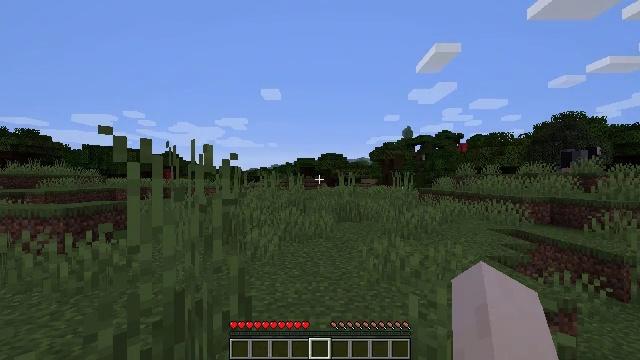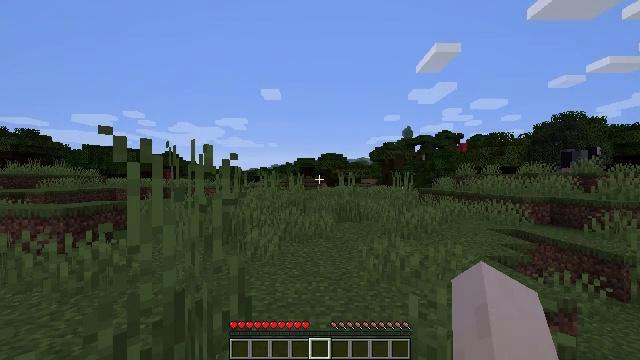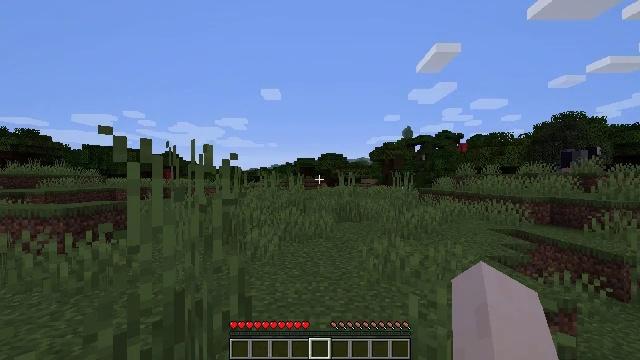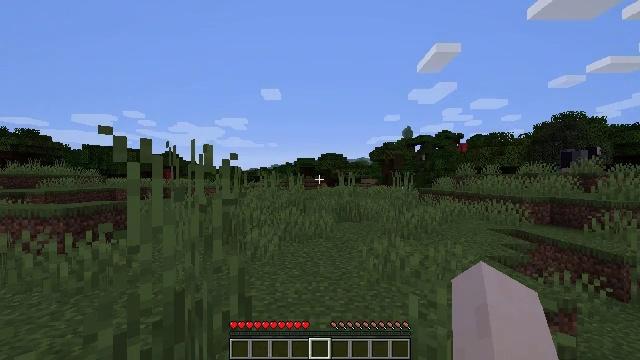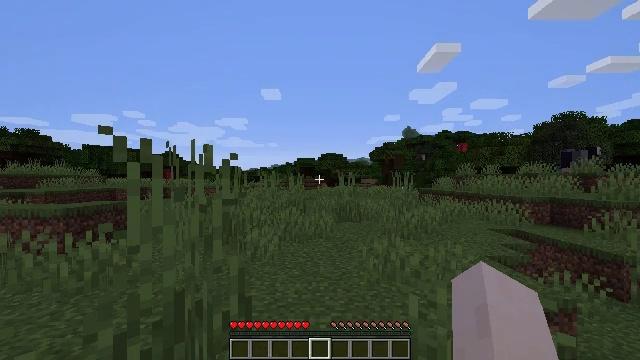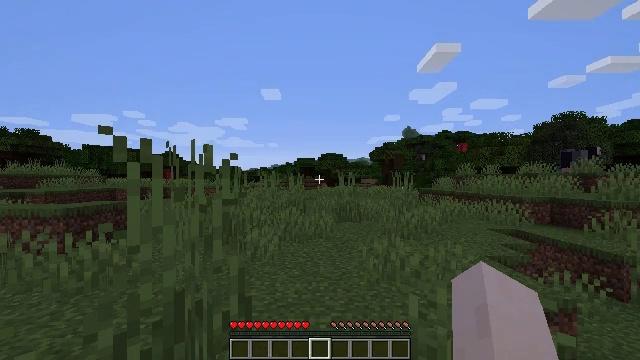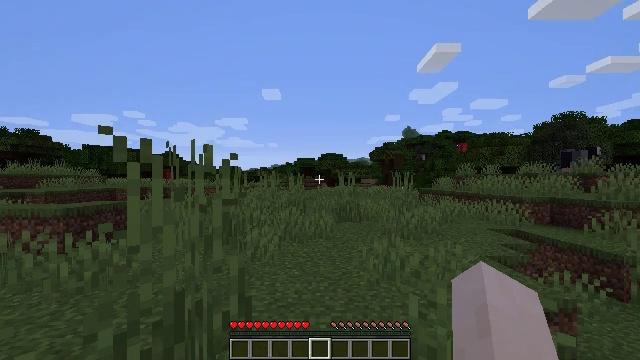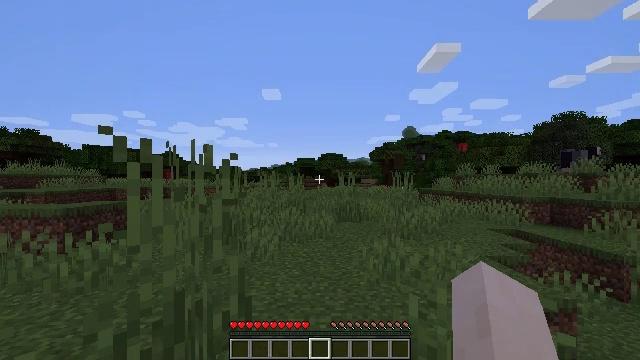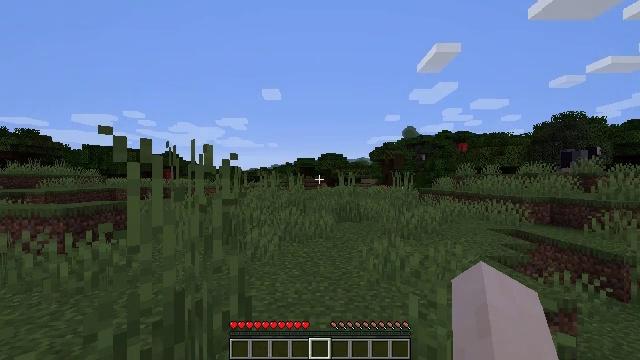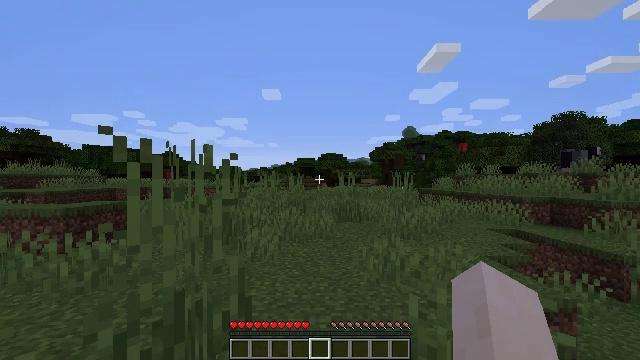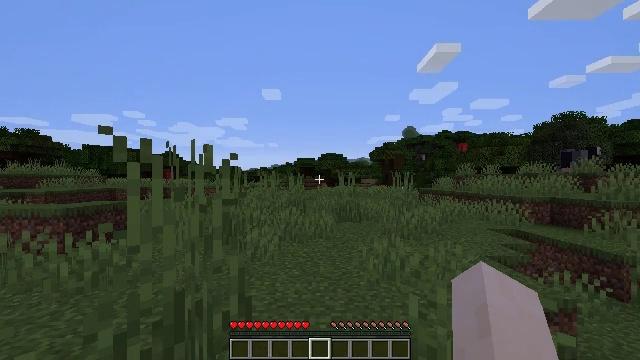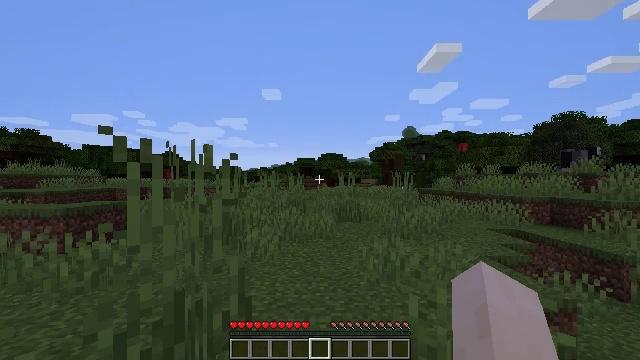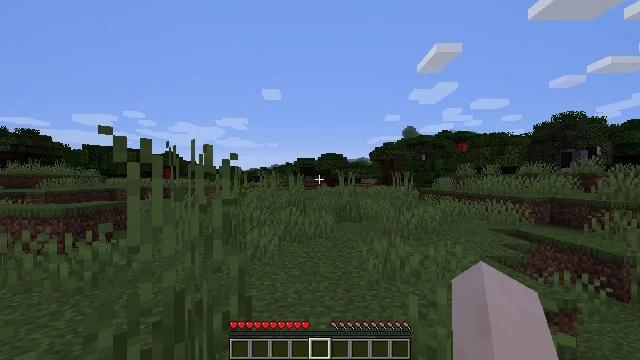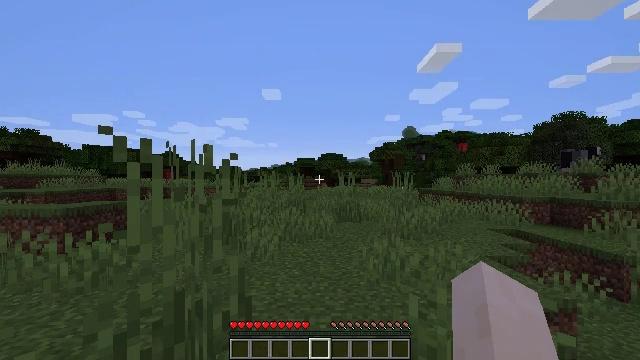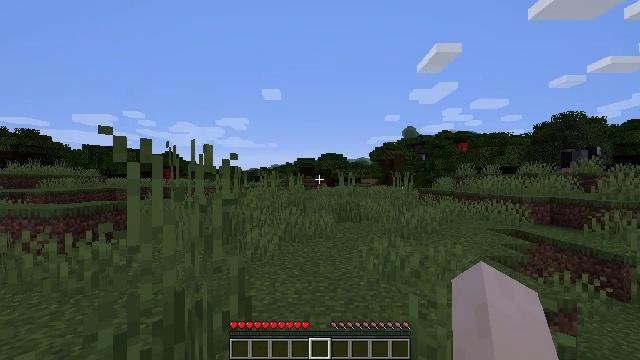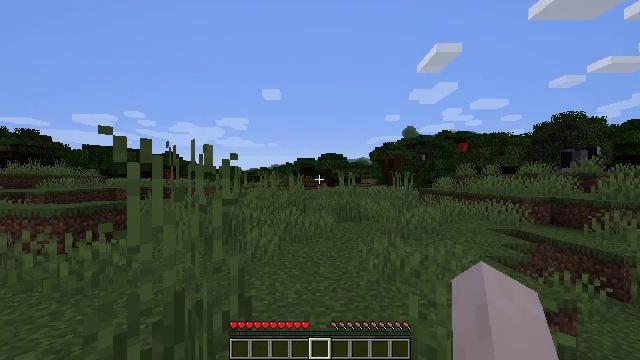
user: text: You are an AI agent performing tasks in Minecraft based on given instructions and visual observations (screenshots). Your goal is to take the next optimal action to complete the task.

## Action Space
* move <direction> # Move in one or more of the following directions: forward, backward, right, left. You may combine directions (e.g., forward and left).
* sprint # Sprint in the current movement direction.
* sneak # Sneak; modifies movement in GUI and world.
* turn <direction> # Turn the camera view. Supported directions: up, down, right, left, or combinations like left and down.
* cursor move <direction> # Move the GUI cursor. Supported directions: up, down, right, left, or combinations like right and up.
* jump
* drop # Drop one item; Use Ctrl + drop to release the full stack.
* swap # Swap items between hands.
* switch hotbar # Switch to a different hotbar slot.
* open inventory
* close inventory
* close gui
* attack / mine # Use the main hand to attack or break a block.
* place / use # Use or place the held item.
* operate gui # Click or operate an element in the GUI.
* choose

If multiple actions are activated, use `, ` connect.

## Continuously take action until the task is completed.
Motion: motion action
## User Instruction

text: Gather dark oak log for crafting.
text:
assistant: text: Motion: no_op
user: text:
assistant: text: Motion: no_op
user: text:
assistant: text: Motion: no_op
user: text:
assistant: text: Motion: no_op
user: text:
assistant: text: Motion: no_op
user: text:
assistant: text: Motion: no_op
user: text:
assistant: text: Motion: no_op
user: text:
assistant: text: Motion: no_op
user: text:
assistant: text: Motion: no_op
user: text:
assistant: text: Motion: no_op
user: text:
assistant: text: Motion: no_op
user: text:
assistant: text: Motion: no_op
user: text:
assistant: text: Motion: no_op
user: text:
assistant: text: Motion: no_op
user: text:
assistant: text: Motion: no_op
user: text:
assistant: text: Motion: no_op
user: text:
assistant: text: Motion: no_op
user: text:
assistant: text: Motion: no_op
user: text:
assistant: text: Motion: no_op
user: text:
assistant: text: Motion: no_op
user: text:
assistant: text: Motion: no_op
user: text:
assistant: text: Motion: no_op
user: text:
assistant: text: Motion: no_op
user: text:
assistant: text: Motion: no_op
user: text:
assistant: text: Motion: no_op
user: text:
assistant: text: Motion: no_op
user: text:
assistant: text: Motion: no_op
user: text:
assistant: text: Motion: no_op
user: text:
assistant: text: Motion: no_op
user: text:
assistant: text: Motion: no_op